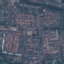
Land use / land cover: Residential